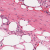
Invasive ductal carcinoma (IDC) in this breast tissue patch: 0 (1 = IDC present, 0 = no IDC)